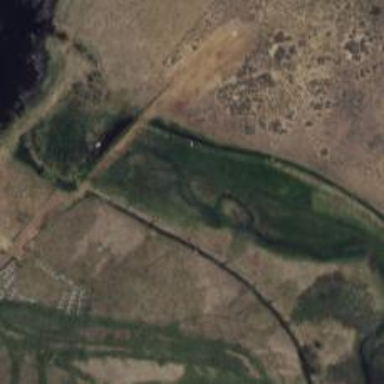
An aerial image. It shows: Culvert tunnel.